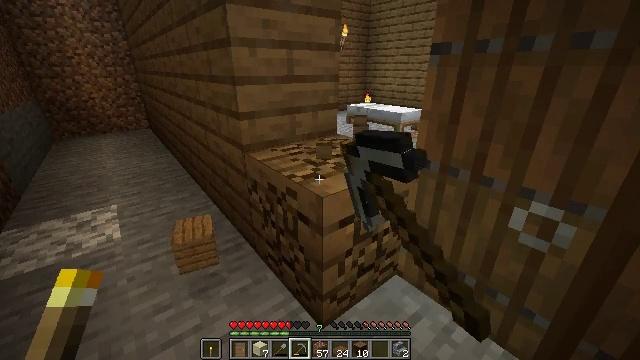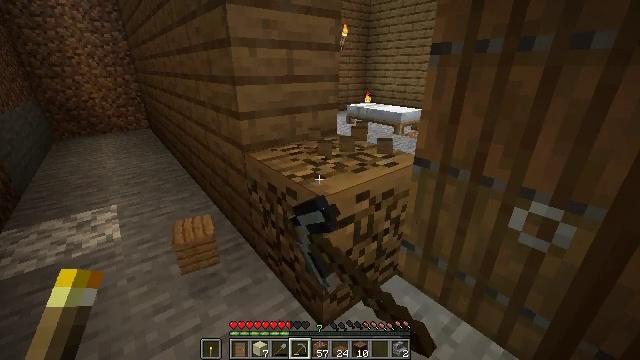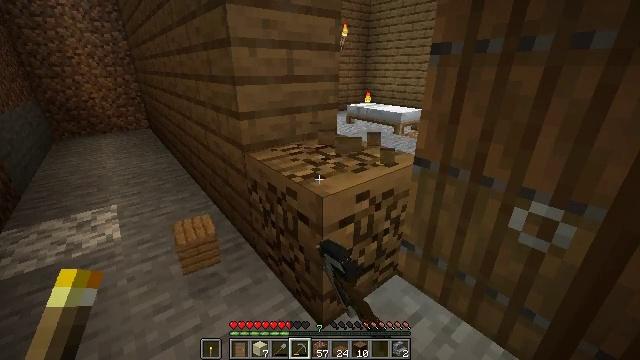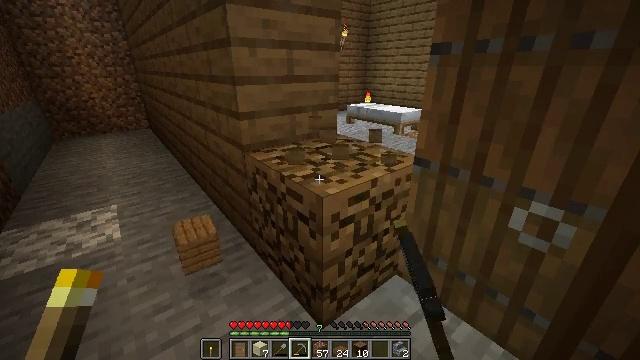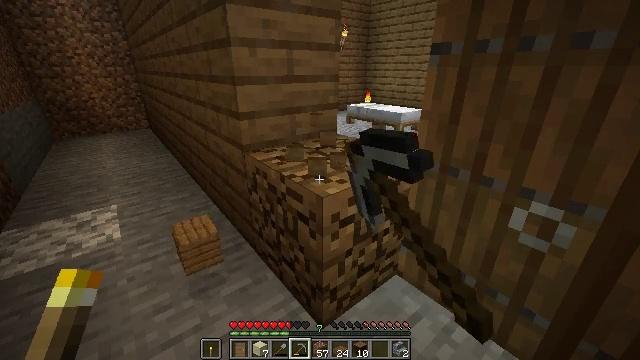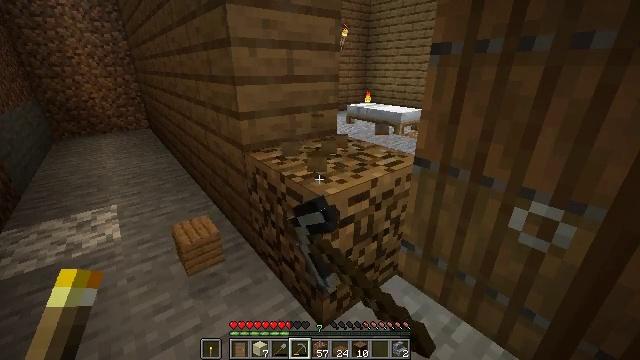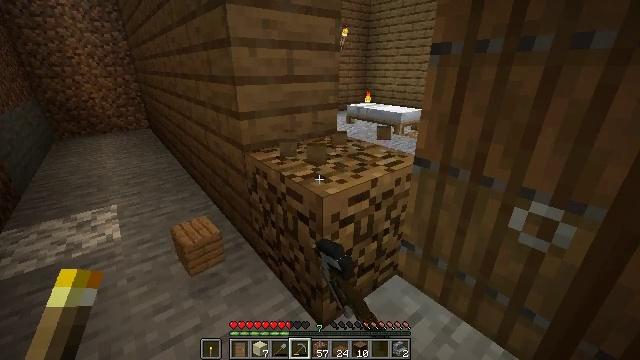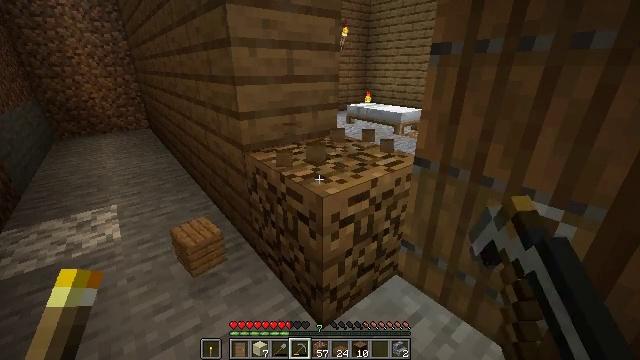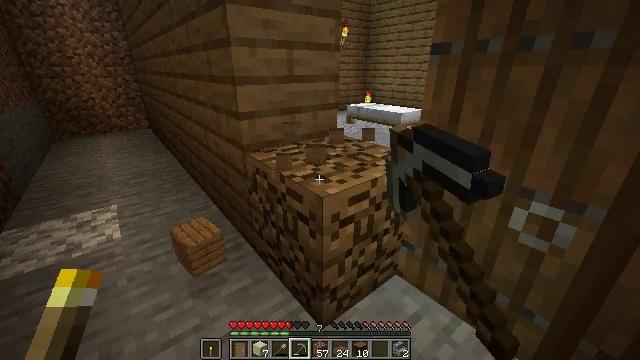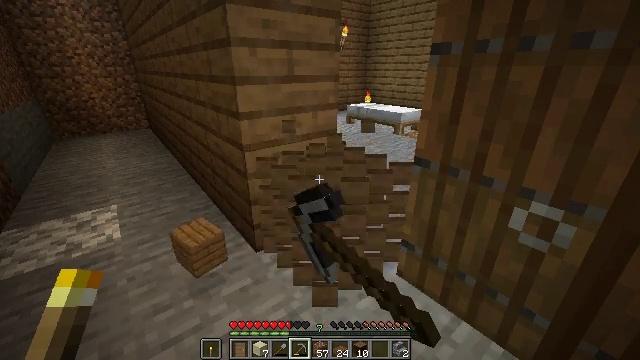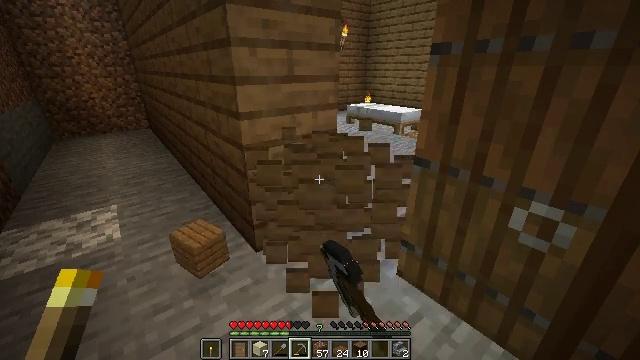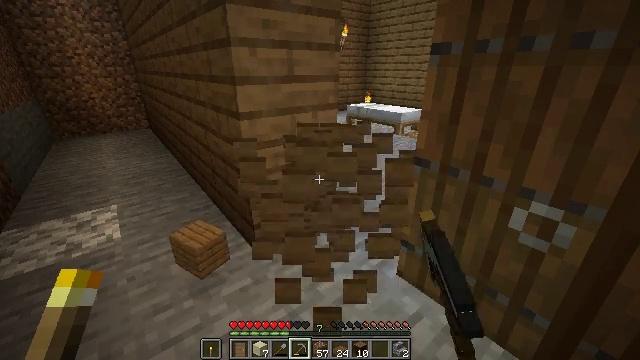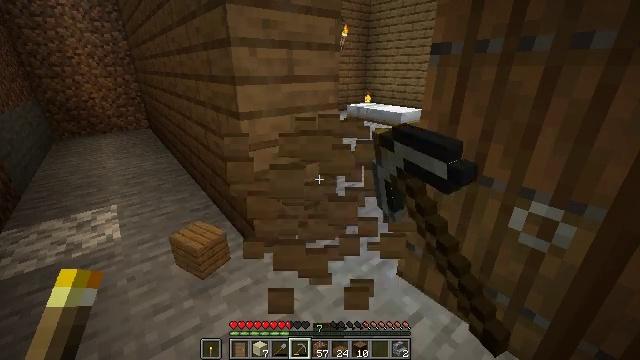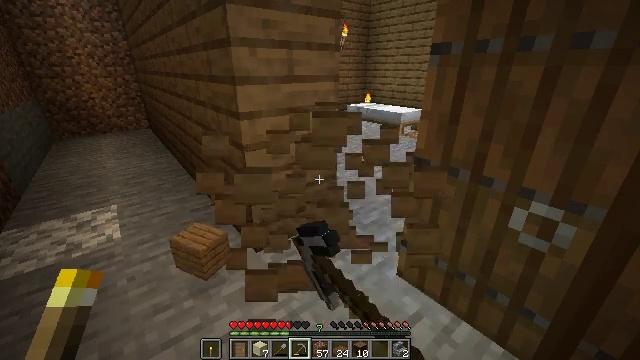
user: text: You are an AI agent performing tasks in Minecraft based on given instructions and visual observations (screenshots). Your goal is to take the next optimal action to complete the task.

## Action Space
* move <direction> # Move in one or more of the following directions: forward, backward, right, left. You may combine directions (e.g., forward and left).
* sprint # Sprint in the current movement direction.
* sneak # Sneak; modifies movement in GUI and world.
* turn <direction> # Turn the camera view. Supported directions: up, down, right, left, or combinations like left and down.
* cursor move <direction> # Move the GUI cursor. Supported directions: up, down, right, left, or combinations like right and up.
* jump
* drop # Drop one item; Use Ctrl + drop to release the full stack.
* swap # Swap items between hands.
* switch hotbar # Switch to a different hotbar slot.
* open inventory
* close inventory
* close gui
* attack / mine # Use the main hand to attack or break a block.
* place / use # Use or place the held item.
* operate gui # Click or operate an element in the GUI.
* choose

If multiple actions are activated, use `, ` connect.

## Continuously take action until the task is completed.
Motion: motion action
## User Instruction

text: Collect spruce planks from an old building.
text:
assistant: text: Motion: attack / mine
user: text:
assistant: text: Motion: attack / mine
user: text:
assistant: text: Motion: attack / mine
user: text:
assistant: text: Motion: attack / mine
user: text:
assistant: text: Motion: attack / mine
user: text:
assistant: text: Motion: attack / mine
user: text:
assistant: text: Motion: attack / mine
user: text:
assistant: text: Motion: attack / mine
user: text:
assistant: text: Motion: attack / mine
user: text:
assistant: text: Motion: attack / mine
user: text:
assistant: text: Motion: attack / mine
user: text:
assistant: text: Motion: attack / mine
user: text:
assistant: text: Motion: attack / mine
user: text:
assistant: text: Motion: attack / mine